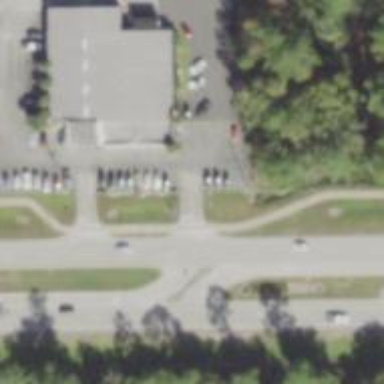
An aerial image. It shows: Asphalt path with uncontrolled crossing.